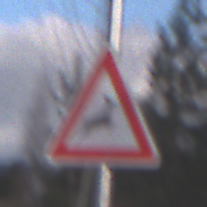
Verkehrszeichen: WildwechselLinks
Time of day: MorningAfternoon
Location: Outdoor (Nature)
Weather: PartlyCloudy
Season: NotSpecified
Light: Natural